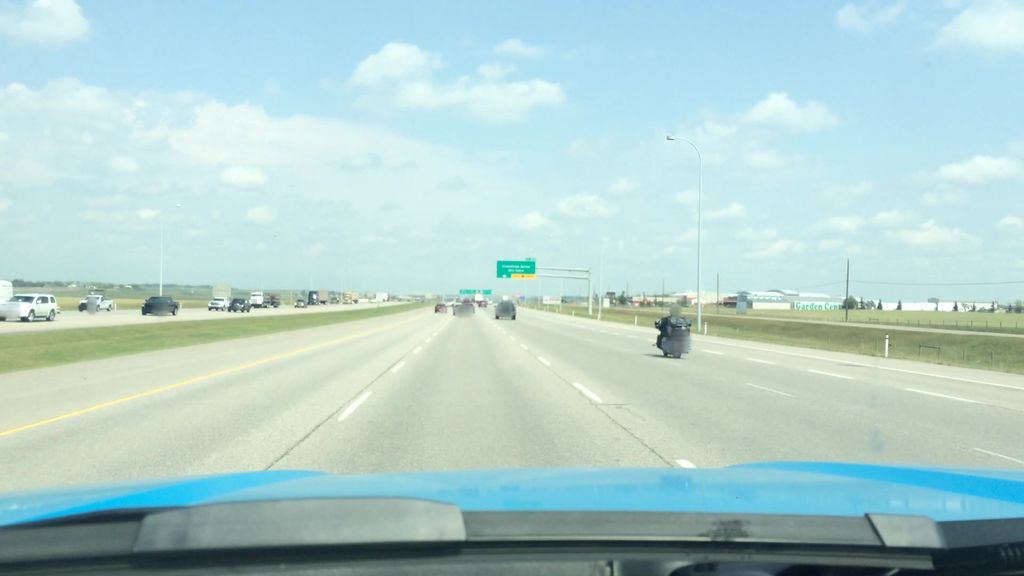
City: calgary